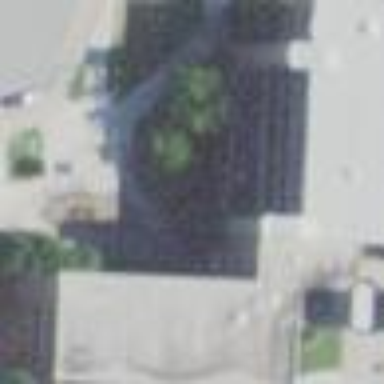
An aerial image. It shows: University building.